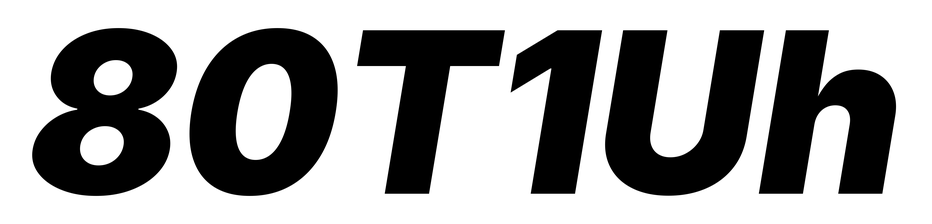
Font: Inter-Italic_Black_Italic